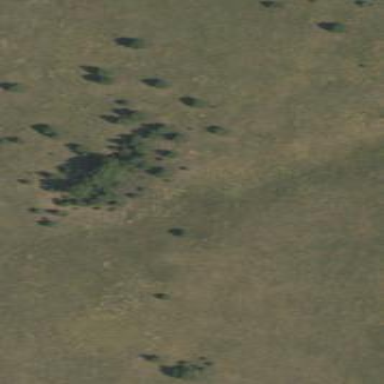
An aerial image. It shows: Woodland area filled with evergreen needle-leaved trees.